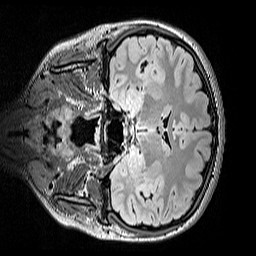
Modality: FLAIR
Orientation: coronal
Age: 11
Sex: female
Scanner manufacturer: siemens
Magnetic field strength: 3 T
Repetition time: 5 s
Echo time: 0.388 s